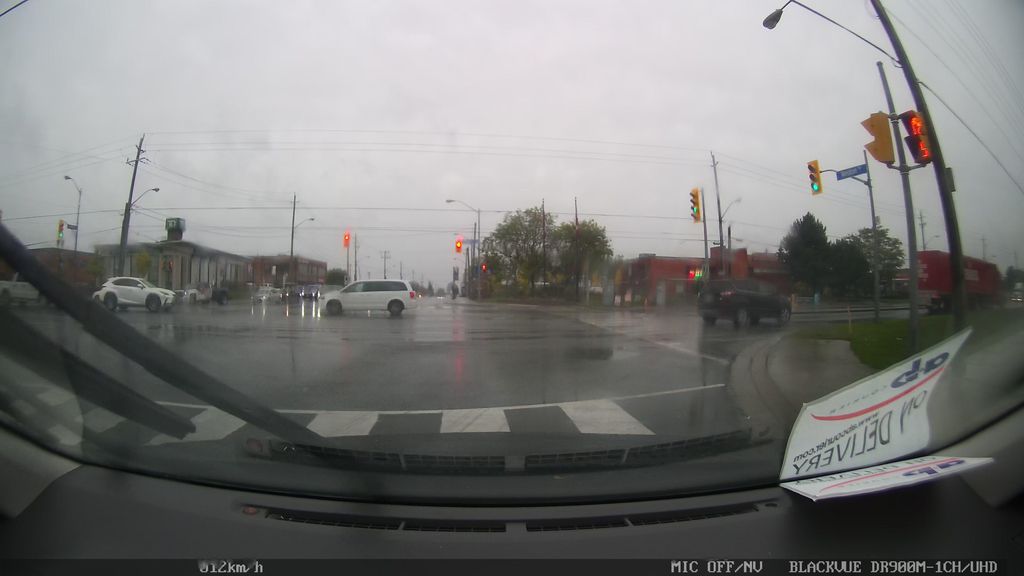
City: toronto